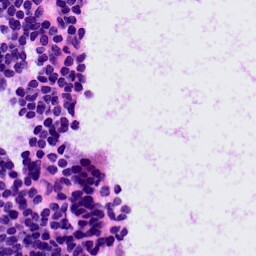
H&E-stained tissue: LymphNode